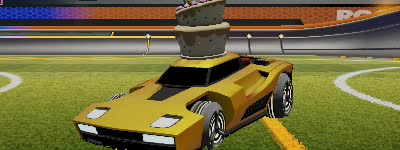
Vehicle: breakout